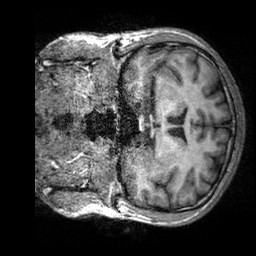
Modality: T1w
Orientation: coronal
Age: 32
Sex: male
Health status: healthy
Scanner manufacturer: siemens
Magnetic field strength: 3 T
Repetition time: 2.3 s
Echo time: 0.00303 s